Brain MRI, t1w sequence, axial 2D slice.
Patient: age 24, sex F, weight 95 kg, height 1.95 m
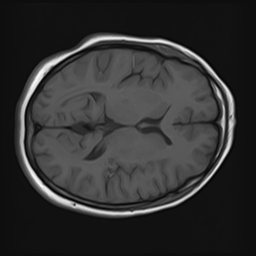